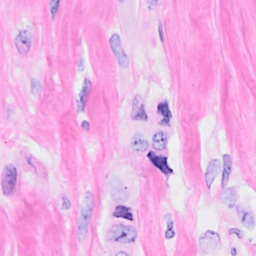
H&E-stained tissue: Breast